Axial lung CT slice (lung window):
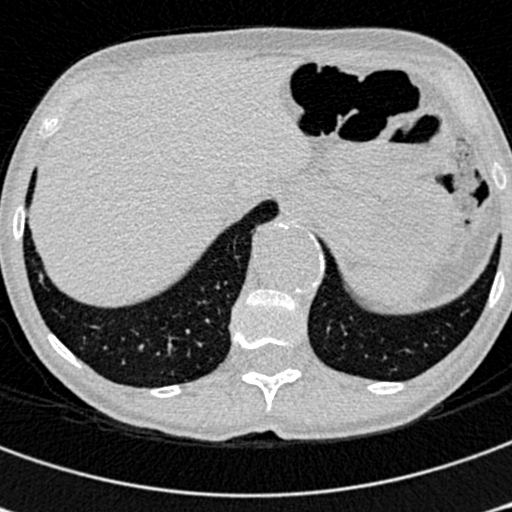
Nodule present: no